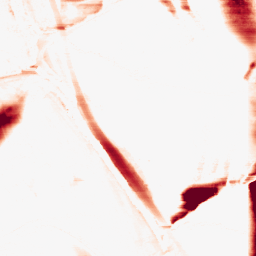
Category: morphological
Decomposition family: morphological_rect
Decomposition parameters: operation: opening
width: 50
height: 3
Upsampling method: quadratic
Upsampling parameters: scale: 2
Upsampling scale: 2